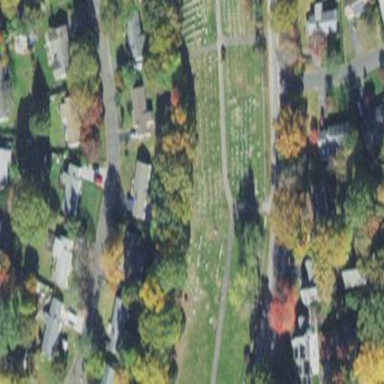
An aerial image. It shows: Cemetery.